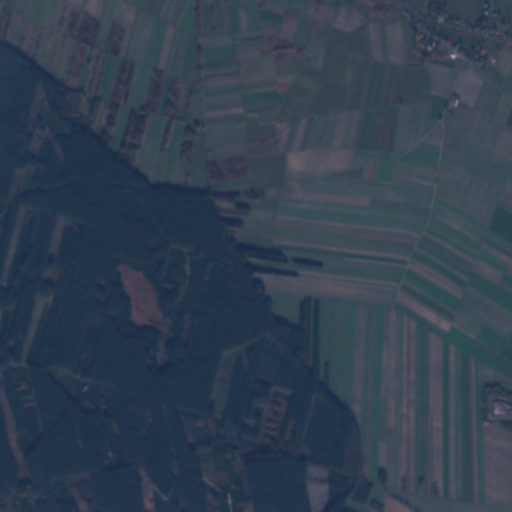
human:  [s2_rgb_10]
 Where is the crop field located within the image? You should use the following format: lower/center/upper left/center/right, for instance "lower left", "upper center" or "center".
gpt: The crop field is located in the lower right of the image.
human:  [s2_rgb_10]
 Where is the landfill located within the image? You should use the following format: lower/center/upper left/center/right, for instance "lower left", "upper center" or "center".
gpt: The landfill is located in the lower right of the image.
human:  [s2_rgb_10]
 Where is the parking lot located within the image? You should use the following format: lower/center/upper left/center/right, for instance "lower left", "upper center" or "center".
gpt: The parking lot is located in the upper right of the image.
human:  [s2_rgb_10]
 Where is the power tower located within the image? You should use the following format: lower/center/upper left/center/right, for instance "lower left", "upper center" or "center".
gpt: There is no power tower in the image.